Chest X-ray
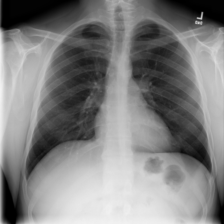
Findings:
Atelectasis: negative
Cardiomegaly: negative
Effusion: negative
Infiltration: negative
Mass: negative
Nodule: negative
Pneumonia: negative
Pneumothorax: negative
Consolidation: negative
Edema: negative
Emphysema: negative
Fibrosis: negative
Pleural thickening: negative
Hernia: negative